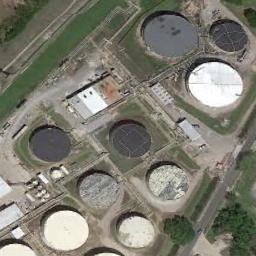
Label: storage_tank